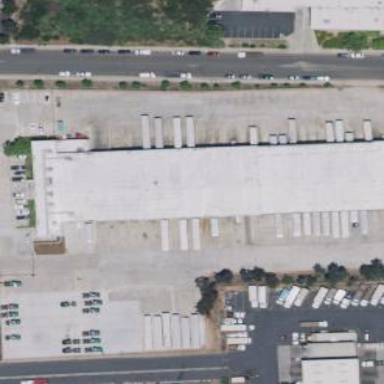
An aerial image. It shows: Industrial building.